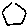
Label: hexagon